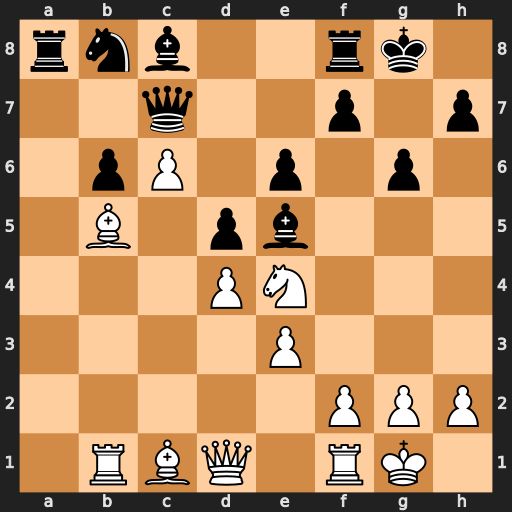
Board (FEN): rnb2rk1/2q2p1p/1pP1p1p1/1B1pb3/3PN3/4P3/5PPP/1RBQ1RK1
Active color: w
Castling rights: -
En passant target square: -
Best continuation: dxe5 dxe4 Qd6 Qxd6 exd6